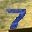
Label: 7